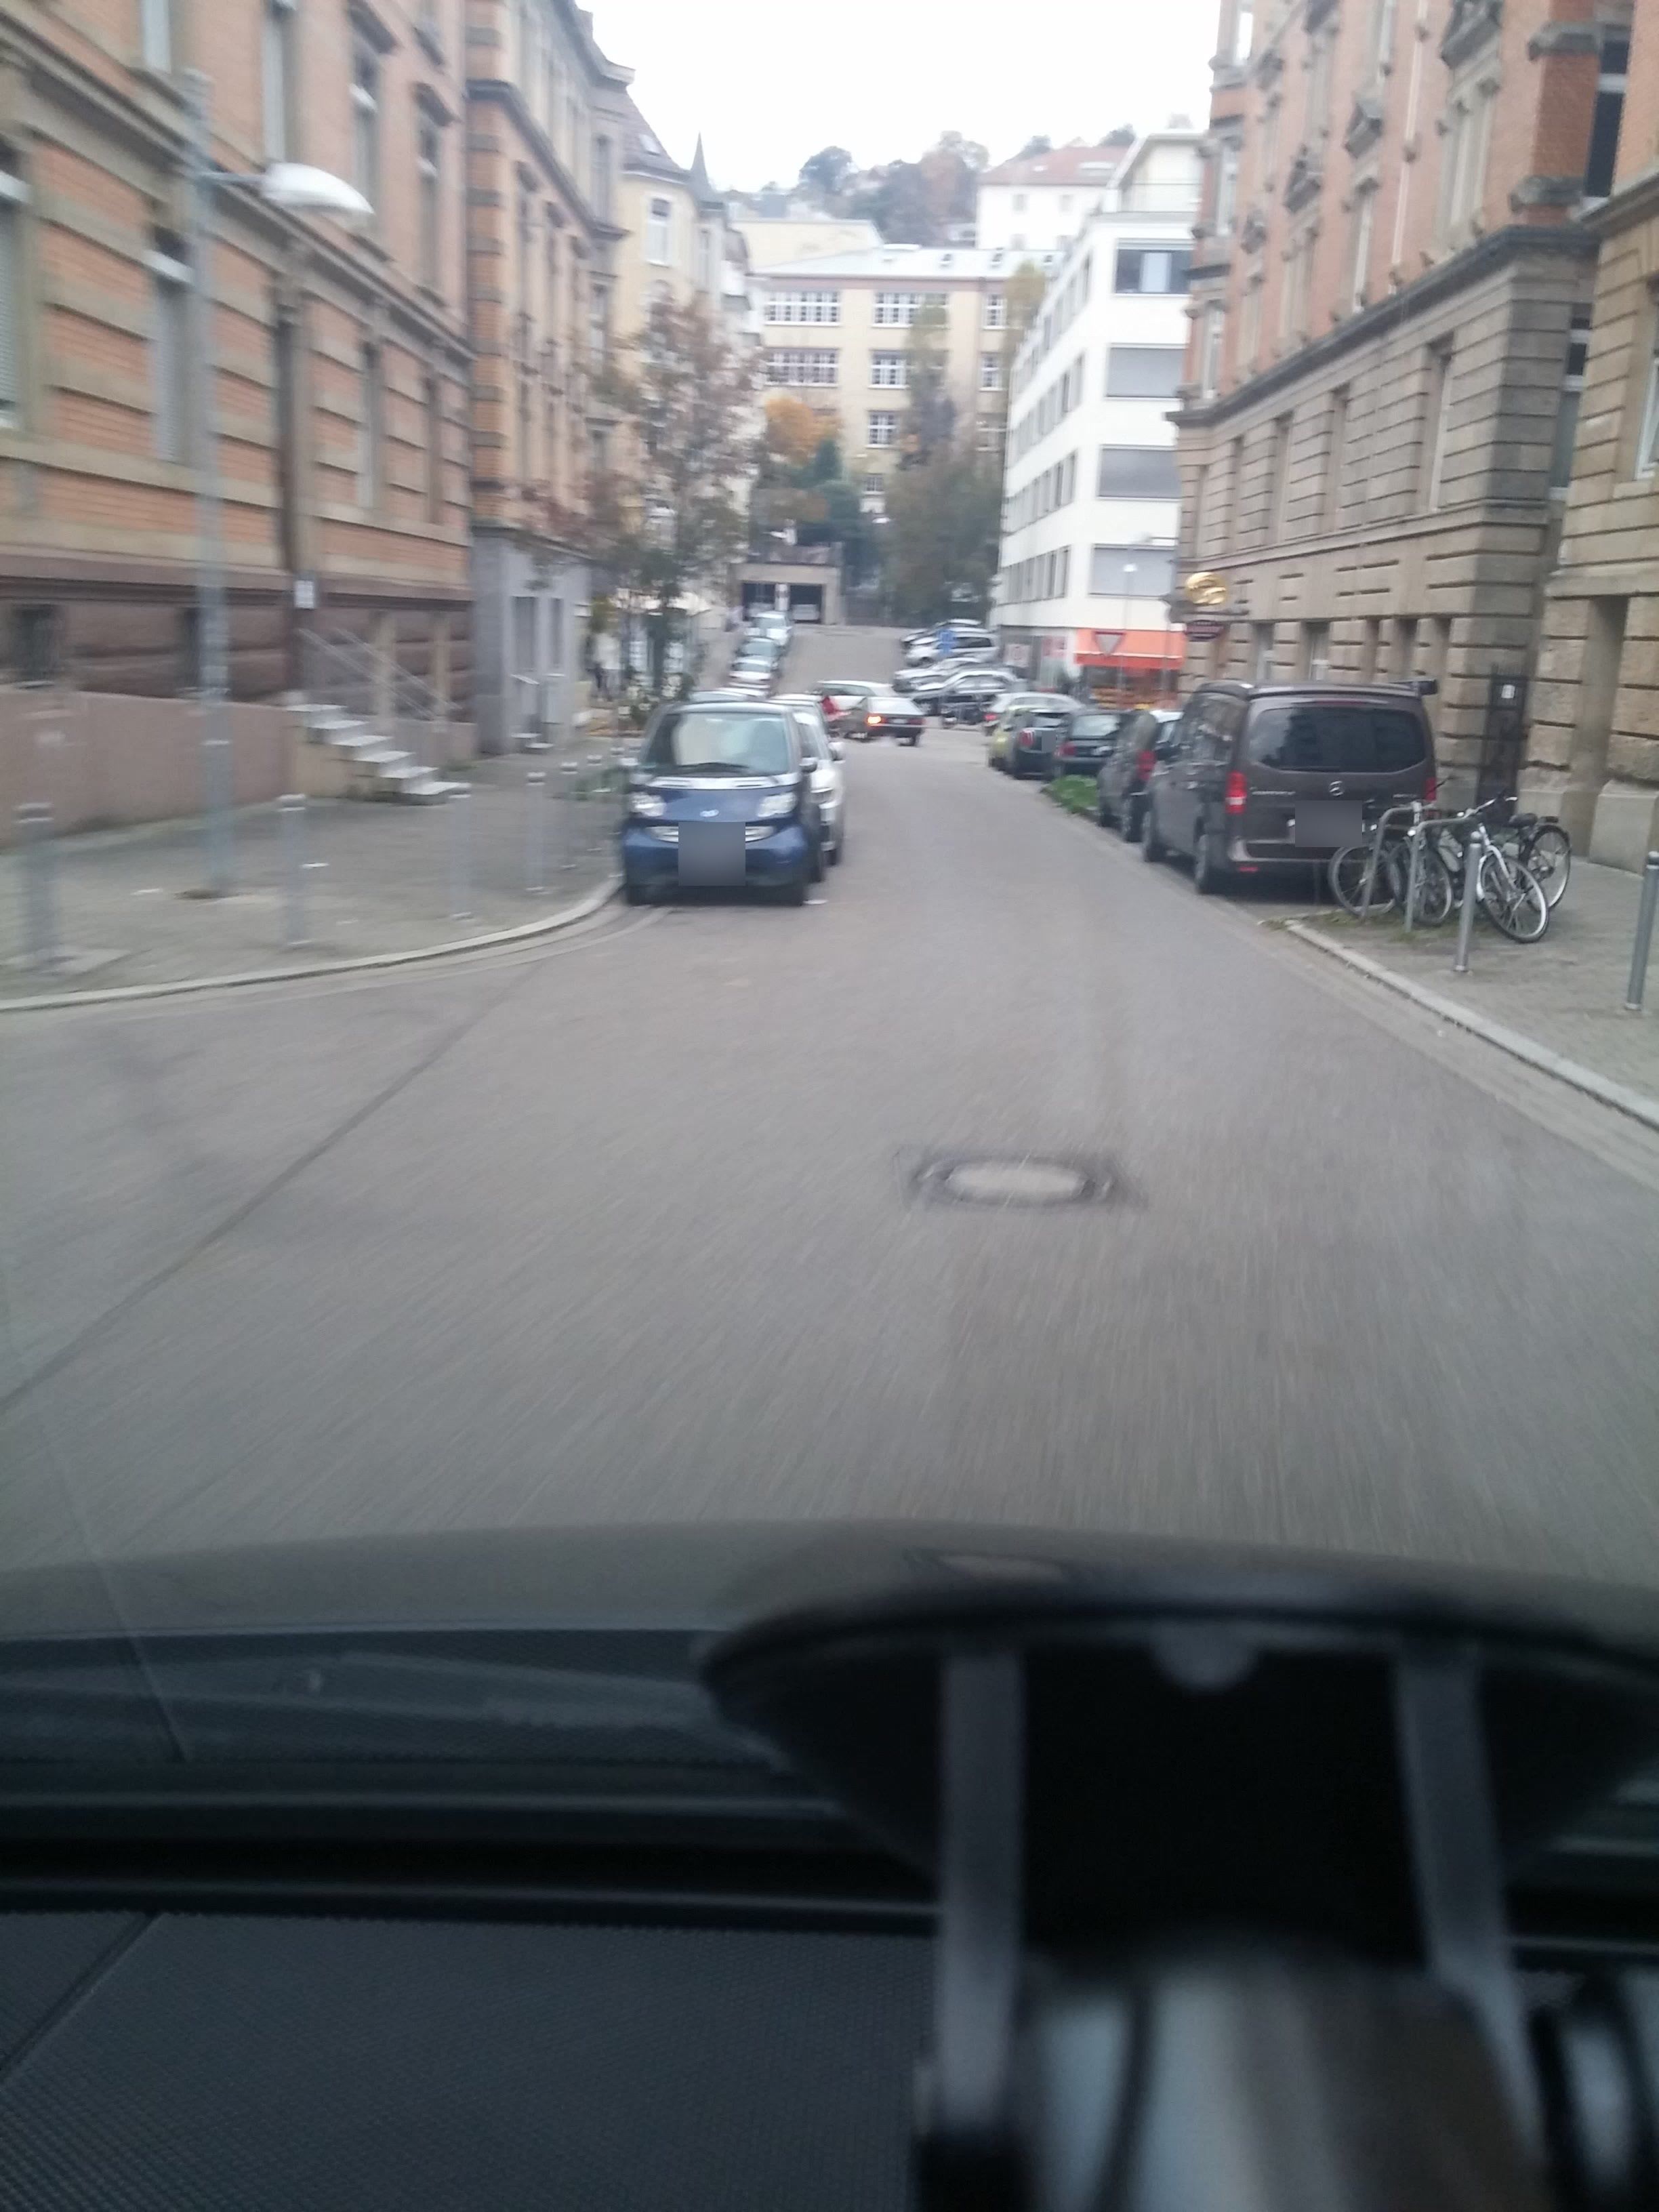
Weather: snowy
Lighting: day
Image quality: slightly poor
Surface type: driving surface
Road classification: living_street, residential
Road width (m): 8
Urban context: urban centre
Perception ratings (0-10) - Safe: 4.97, Lively: 6.7, Beautiful: 7.53, Boring: 3.48, Depressing: 3.72, Wealthy: 6.67